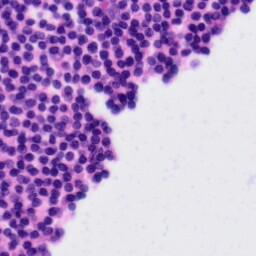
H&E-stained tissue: Tonsil